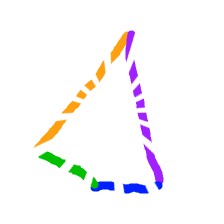
Shape: kite